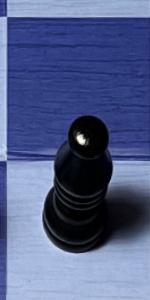
Label: Bishop_Black